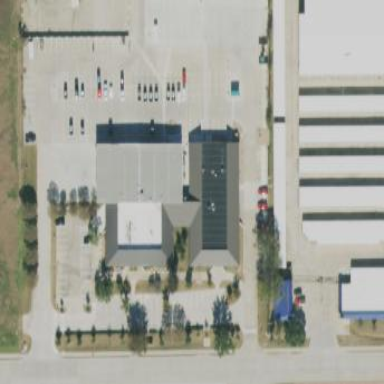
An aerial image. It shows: Police building.